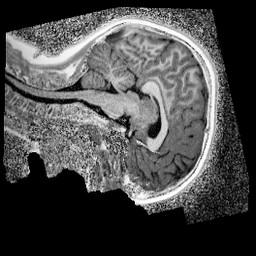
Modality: UNIT1_denoised
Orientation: sagittal
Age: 9
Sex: female
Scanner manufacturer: siemens
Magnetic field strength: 3 T
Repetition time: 4 s
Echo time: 0.00299 s